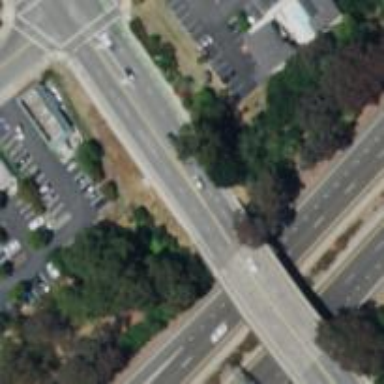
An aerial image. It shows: Trunk highway bridge with asphalt surface.